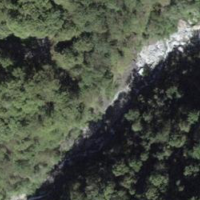
EUNIS habitat code: 44
Species observed at this site:
Hoplia argentea